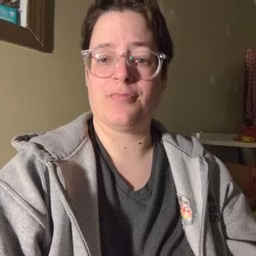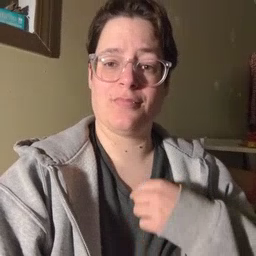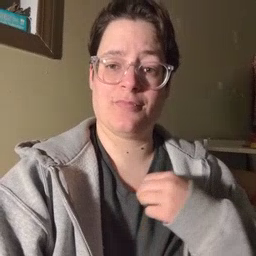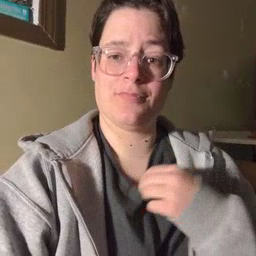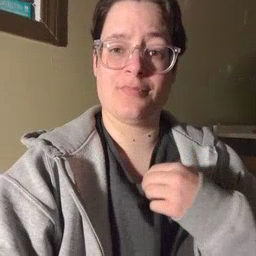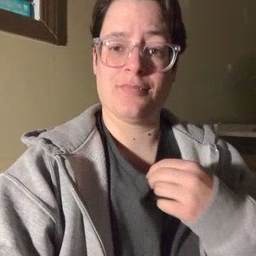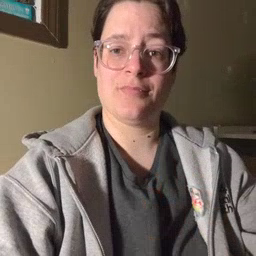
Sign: shirt